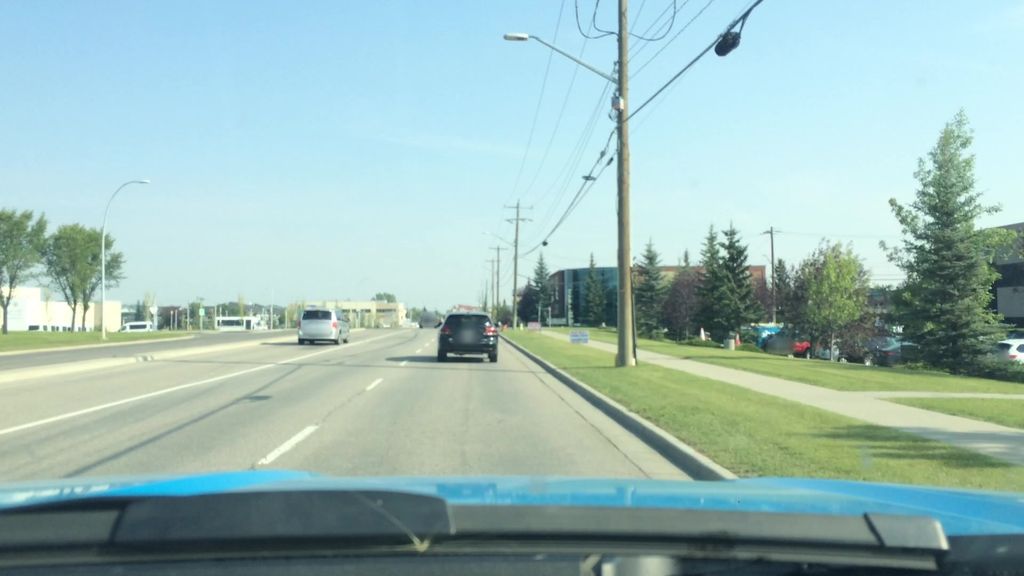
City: calgary